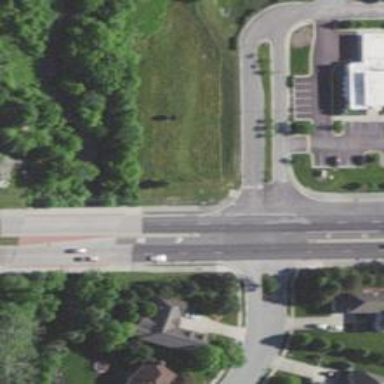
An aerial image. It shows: Asphalt cycleway with unmarked crossing.